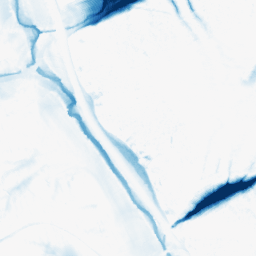
Category: morphological
Decomposition family: morphological
Decomposition parameters: operation: closing
size: 20
Upsampling method: regularized
Upsampling parameters: scale: 4
lambda_reg: 0.001
Upsampling scale: 4